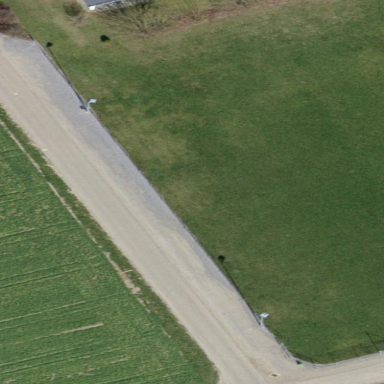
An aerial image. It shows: Gravel parking lane.